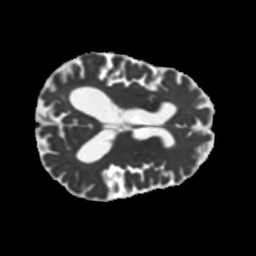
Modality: MD
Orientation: axial
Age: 75
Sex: male
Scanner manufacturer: siemens
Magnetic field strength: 3 T
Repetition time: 5.25 s
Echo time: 0.08 s